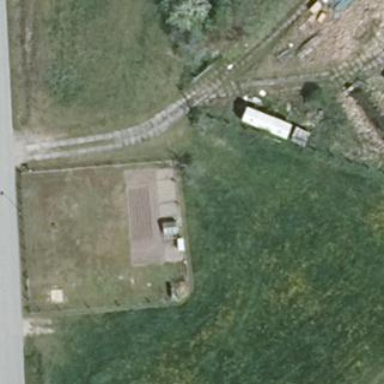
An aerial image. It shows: Garden enclosed by fence.